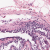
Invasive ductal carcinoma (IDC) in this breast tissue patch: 0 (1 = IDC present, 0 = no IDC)